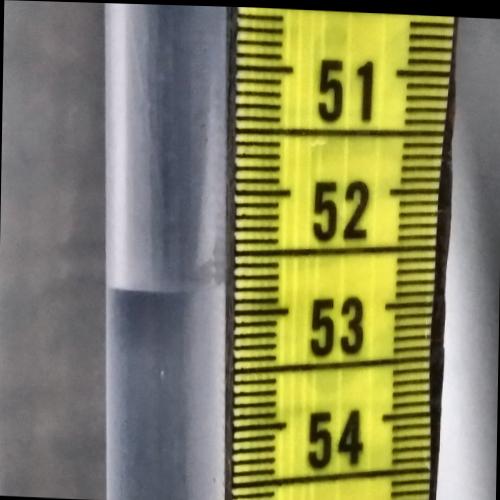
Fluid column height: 52.8 cm